Aerial crown-view tile of a tropical tree (Barro Colorado Island, Panama), acquired 20250414:
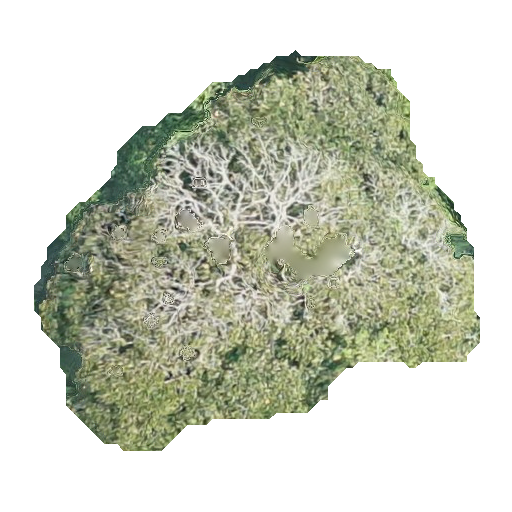
Species: Dipteryx oleifera
GBIF accepted scientific name: Dipteryx oleifera
Crown area: 177.073 m²